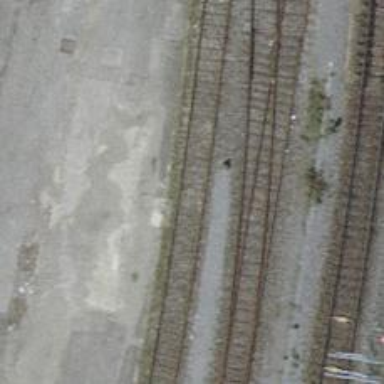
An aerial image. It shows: Single track railway siding.